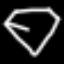
Label: diamond